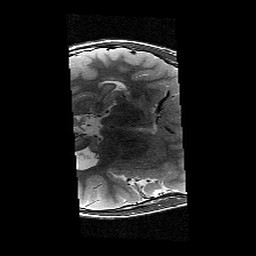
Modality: T2w
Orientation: axial
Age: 11
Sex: male
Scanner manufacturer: siemens
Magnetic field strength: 3 T
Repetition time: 9.23 s
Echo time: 0.067 s